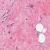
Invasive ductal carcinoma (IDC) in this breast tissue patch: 0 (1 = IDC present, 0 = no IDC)